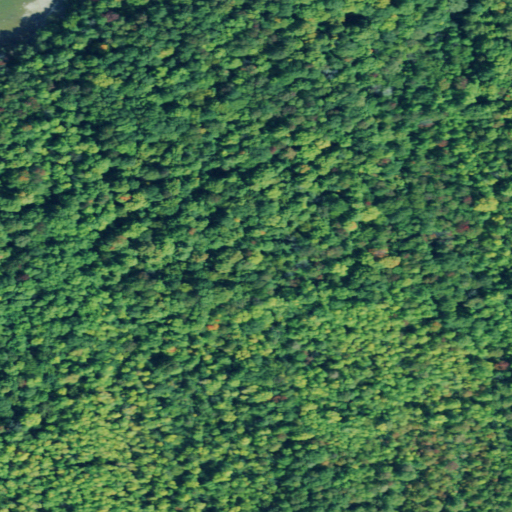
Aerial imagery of island in New York named Long Sault Islands containing deciduous forest, open water, mixed forest, and herbaceous wetlands